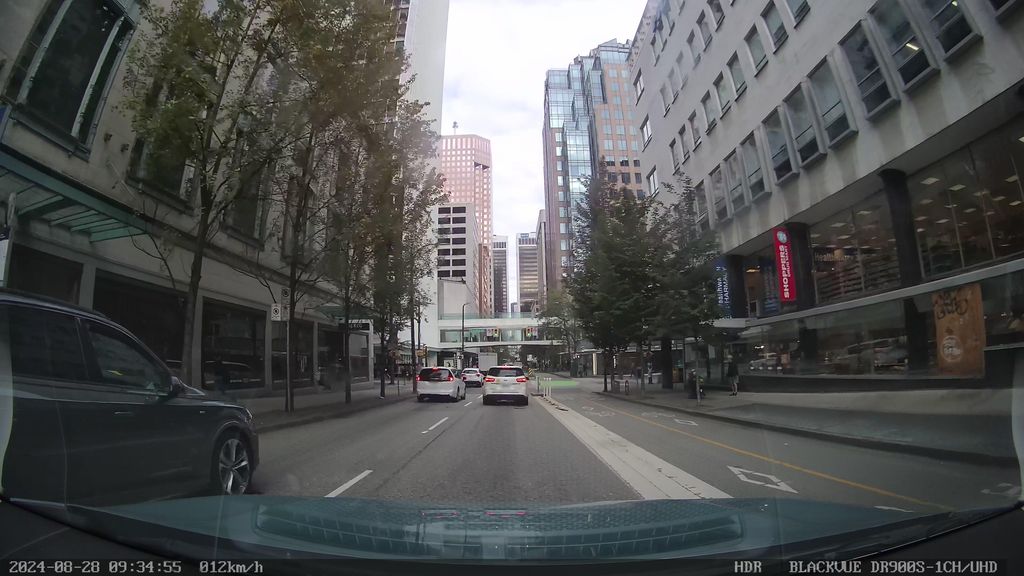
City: vancouver